Question: My college professor recently gave us a task of implementing our own smart pointer classes. In his boilerplate code for copying strings I found this piece beautiful syntactic sugar:
'''
while (*sea++ = *river++);// C Sting copy
'''
I looked further into this code and found that it is the exact code as found in and further explanation of how it works, in the following stackoverflow question:
<URL>
When I tried to use this syntactic sugar in my following code it gave garbage as a result and deleted the string stored in "river":
'''
#include<iostream>
#include<cstring>
using namespace std;
void main()
{
const char *river = "water";// a 5 character string + NULL terminator
char *sea = new char[6];
while (*sea++ = *river++);
cout << "Sea contains: " << sea << endl;
cout << "River contains: " << river << endl;
}
'''
RESULT:

I know that I can simply achieve the desired result with the following code instead:
'''
int i = 0;
while (i<6)
{
sea[i] = river[i];
i++;
}
'''
But this is not the answer I want. I would like to know is there something wrong with the implementation of my while loop or the instantiation of my char pointers?
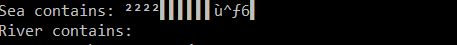
Answer: Because ASCII-art is always useful for figuring out pointer problems...
This is before your while loop:
'''
river points to
|
V
+-+-+-+-+-+--+
|w|a|t|e|r||
+-+-+-+-+-+--+
+-+-+-+-+-+-+
|?|?|?|?|?|?|
+-+-+-+-+-+-+
^
|
sea points to
'''
But after your loop, you have this:
'''
river points to
|
V
+-+-+-+-+-+--+
|w|a|t|e|r||
+-+-+-+-+-+--+
+-+-+-+-+-+--+
|w|a|t|e|r||
+-+-+-+-+-+--+
^
|
sea points to
'''
So you see, the copy has indeed been performed, but you've also moved the pointers. That means if you try and print them out, you'll get whatever garbage lies those memory blocks.
Were you to save copies of the pointers from before the while loop, and print those out instead, you'd get the output you're looking for.